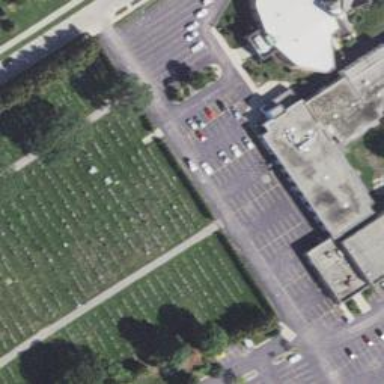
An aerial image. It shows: Cemetery.